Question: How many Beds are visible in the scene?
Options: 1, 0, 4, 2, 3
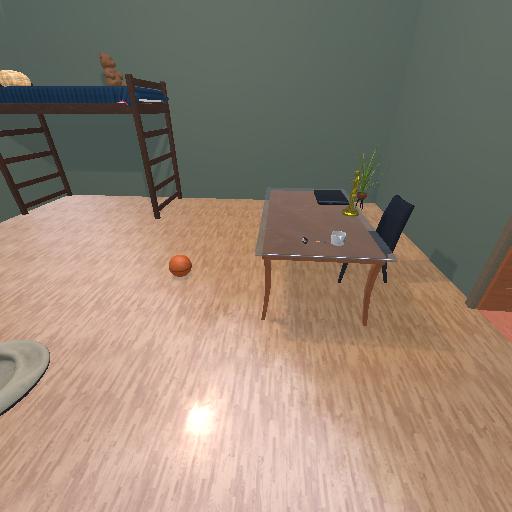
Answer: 1